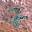
Label: 7